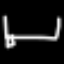
Label: bed